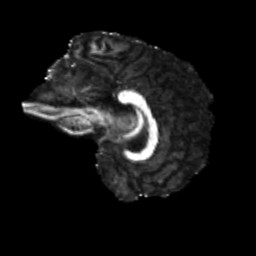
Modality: FA
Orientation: sagittal
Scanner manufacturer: siemens
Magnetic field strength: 3 T
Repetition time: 4 s
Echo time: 0.0594 s